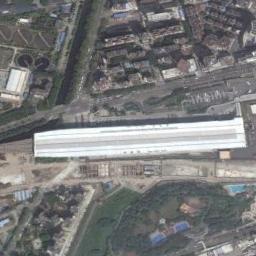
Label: railway_station